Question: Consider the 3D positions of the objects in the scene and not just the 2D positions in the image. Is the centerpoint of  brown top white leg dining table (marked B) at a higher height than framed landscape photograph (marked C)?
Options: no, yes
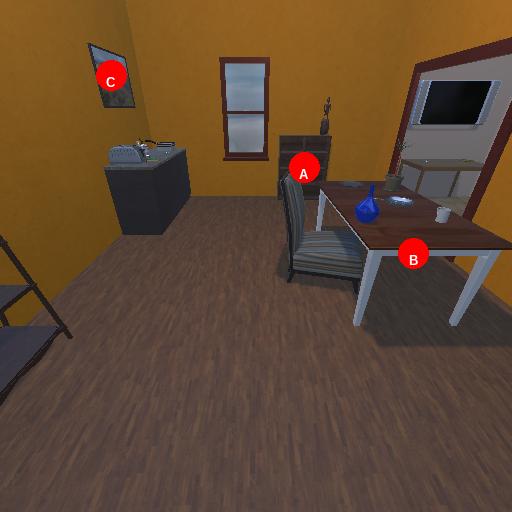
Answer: no